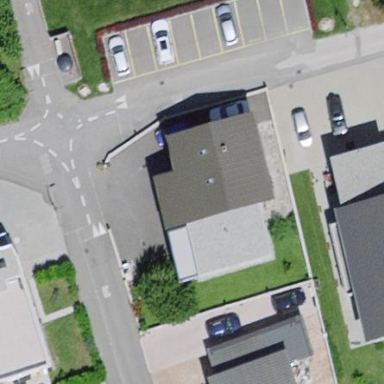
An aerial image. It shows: Detached building.